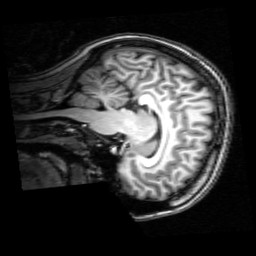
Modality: T1w
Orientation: sagittal
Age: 23
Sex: female
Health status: healthy
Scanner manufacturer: philips
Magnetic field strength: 3 T
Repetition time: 0.008 s
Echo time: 0.0037 s